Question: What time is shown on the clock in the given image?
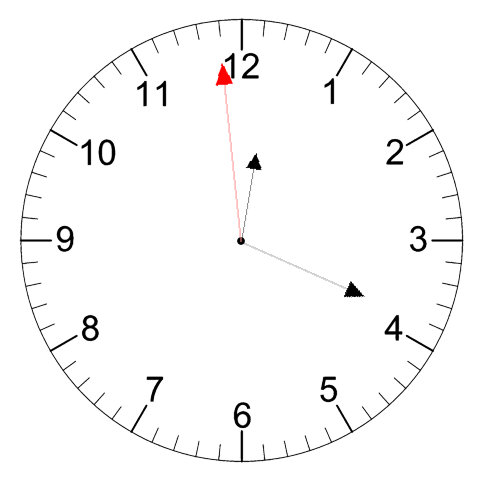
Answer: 12:18:59